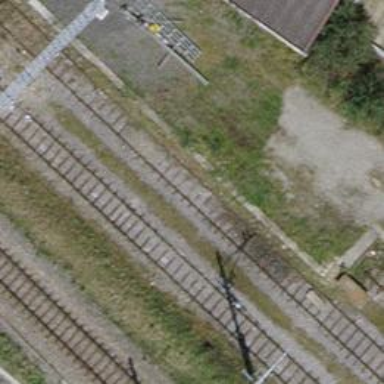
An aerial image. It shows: Railway yard with electrified contact lines.